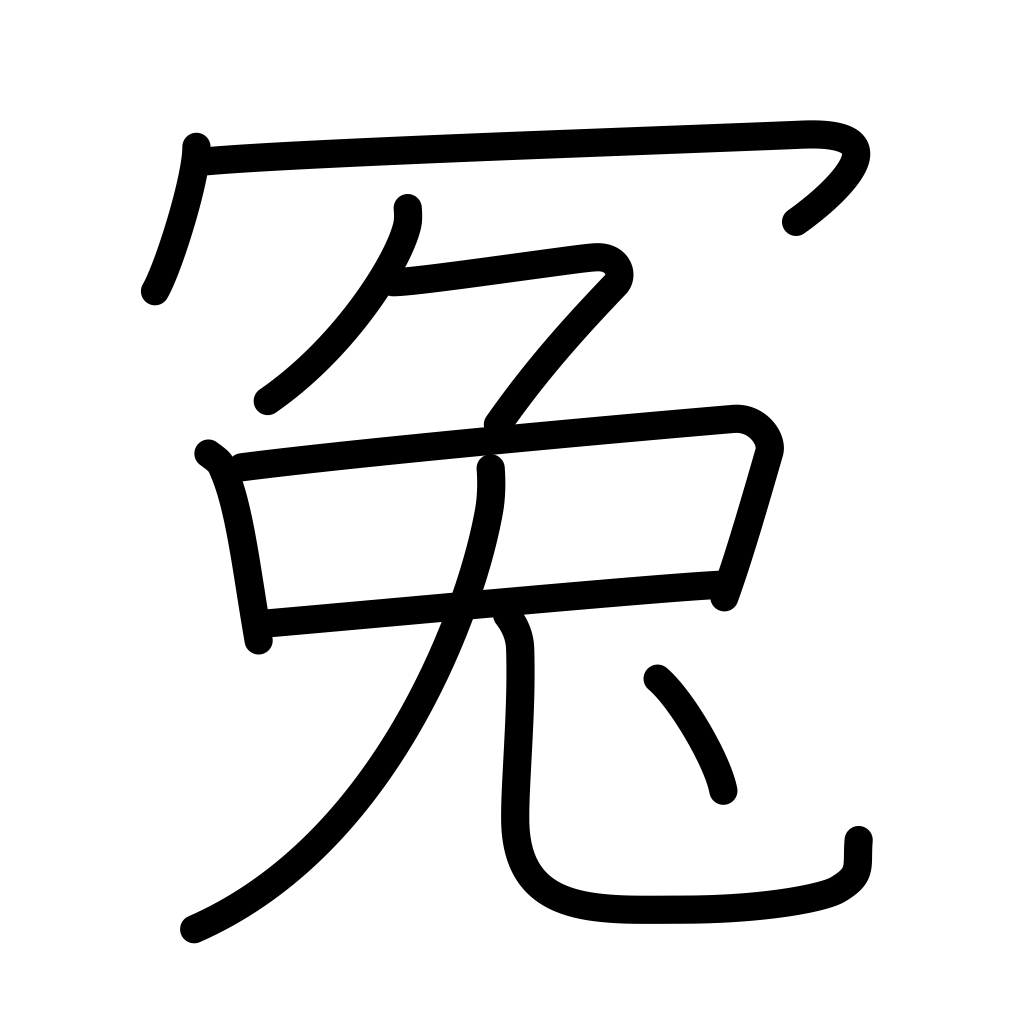
Meaning: false charge, hatred